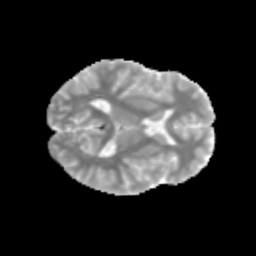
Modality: MD
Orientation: axial
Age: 13
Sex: male
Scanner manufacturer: siemens
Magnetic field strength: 3 T
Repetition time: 3.8 s
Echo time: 0.07 s